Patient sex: F
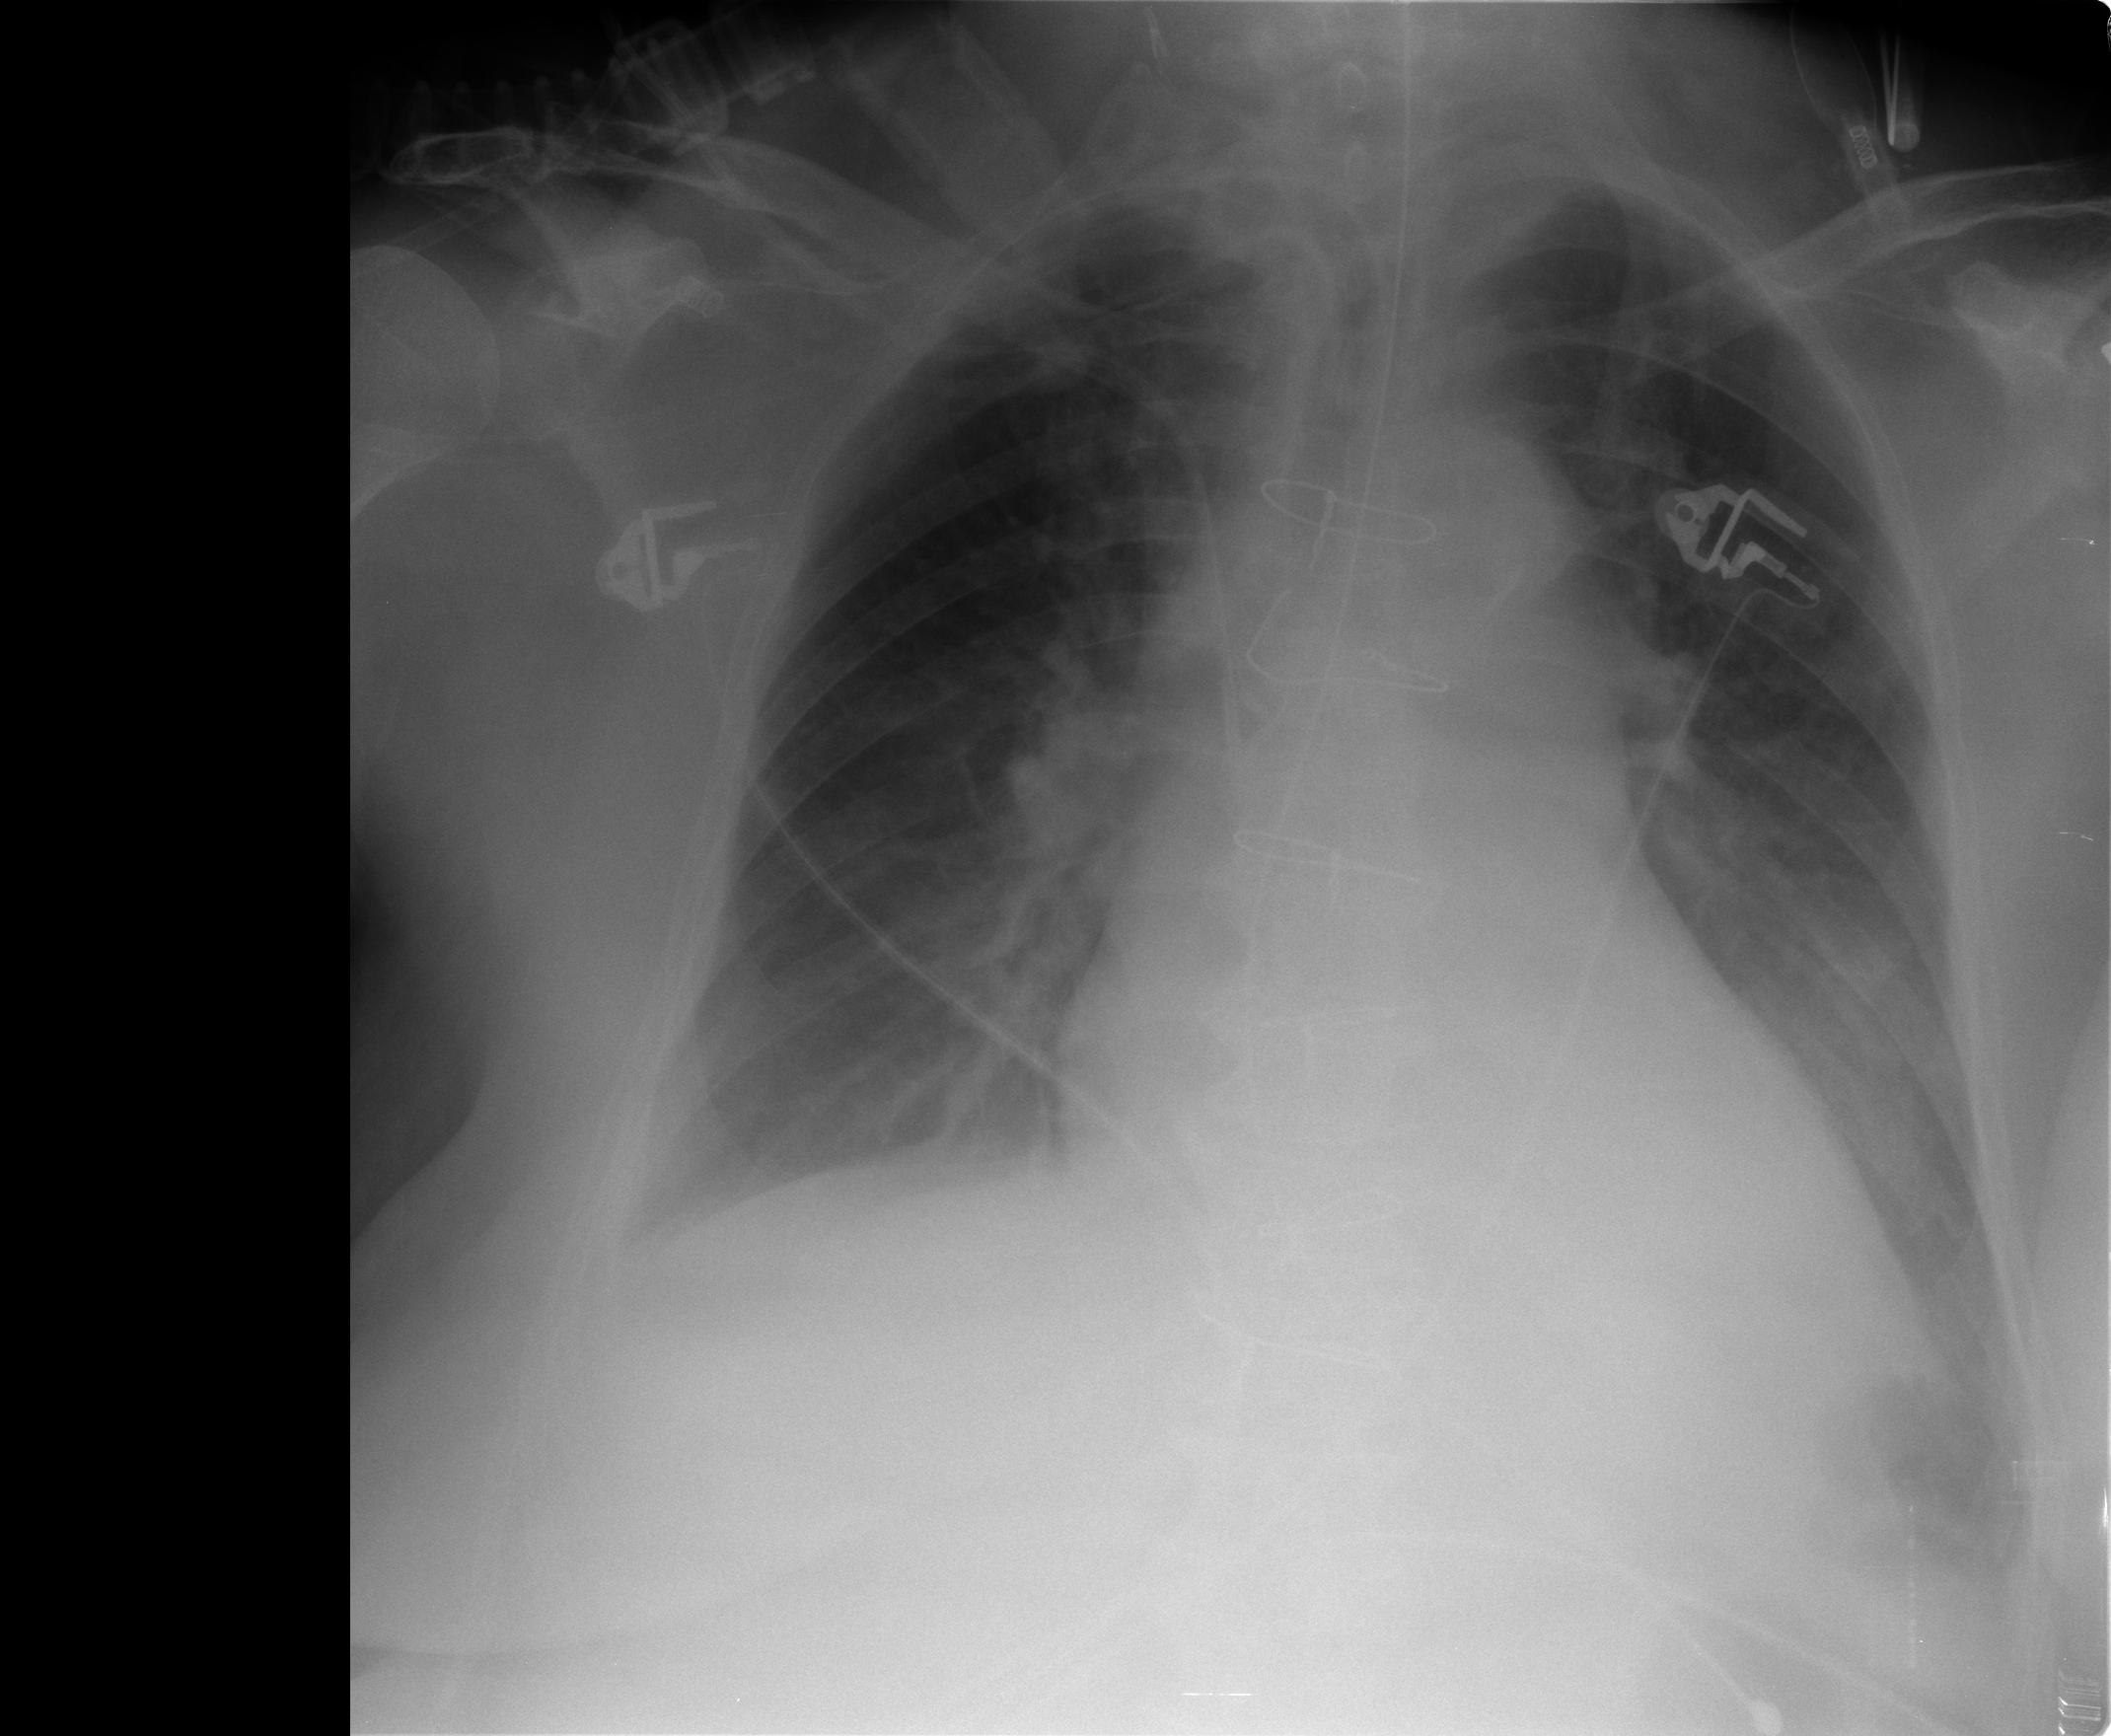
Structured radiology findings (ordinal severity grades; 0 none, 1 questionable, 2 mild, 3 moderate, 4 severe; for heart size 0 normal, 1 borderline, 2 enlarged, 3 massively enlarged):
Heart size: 1
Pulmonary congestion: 0
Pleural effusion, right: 2
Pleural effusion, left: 2
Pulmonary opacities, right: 0
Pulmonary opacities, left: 0
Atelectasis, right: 2
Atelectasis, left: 2